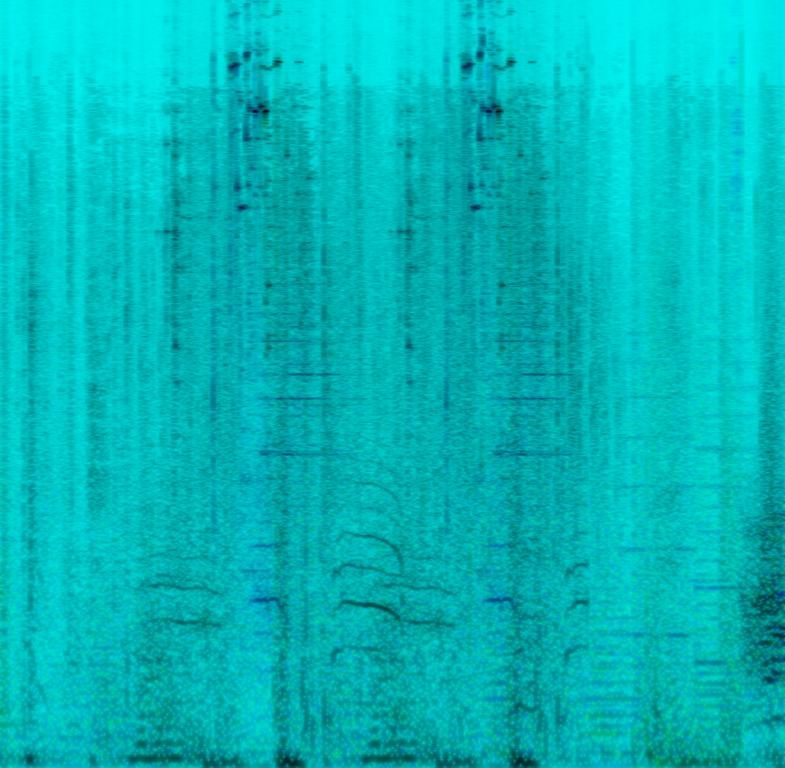
The song is a movie soundtrack. Violins play in a mysterious harmony while ambient room noises are heard. Groaning, screams of agony, shouts, metal cupboards falling, glass shattering and wrecking noses are heard. The track is an animated movie sound track and of poor quality.